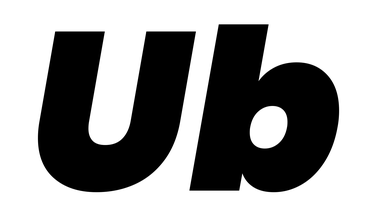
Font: Poppins-BlackItalic